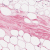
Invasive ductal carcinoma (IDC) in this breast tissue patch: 0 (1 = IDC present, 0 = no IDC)